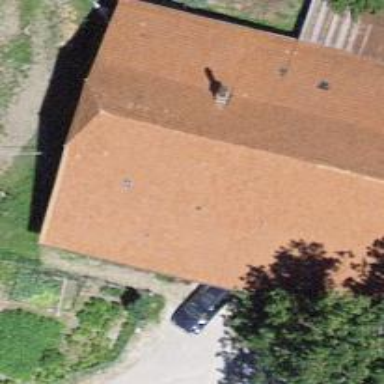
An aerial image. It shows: Farm building.